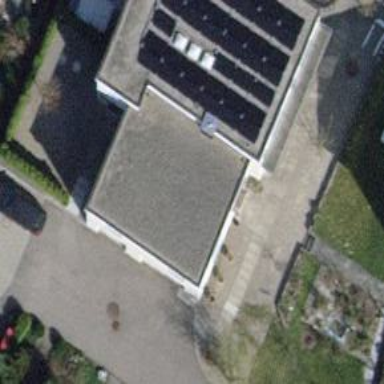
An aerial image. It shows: Small solar photovoltaic panel generator installed on roof.